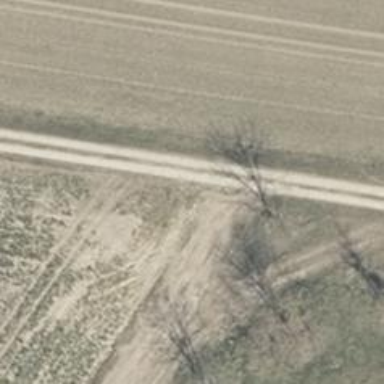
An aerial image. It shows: Dirt track road with grade 4 tracktype.